Question: I have a simple Bootstrap grid, with a number of columns, and I'm trying to vertical align them to the bottom. The style looks like:
'''
.vcenter {
display: inline-block;
vertical-align: bottom;
float: none;
}
'''
and the html:
'''
<div class="container">
<div class="row">
<div class="col-lg-4 vcenter">
<h2>Aaaaaaaaaaaaa Bbbbbbbbbbbbbbb</h2>
</div>
<div class="col-lg-4 vcenter">
45.6 kg | 151.4 cm | +1.9 %
</div>
<div class="col-lg-4 vcenter">
<button class="btn-primary">cmd 1</button>
<button class="btn-default">cmd 2</button>
</div>
</div>
</div>
'''
Column 2 and 3 are aligned at the bottom properly, but column 1 not:

Demonstrated here: <URL>.
Any idea why column 1 is not aligned to the bottom?
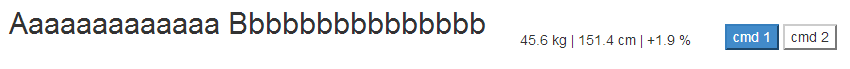
Answer: The 'h2' has per default a 'margin-bottom: 10px;' (at least in my Google Chrome). You either have to set this manually to '0px':
'''
h2 {
margin-bottom: 0;
}
'''
or do it for everything:
'''
.vcenter * {
margin-bottom: 0;
}
'''
I would prefer to use another tag instead of '<h2>', e.g. a '<span>', this way wou wouldn't have to overwrite the browser-stylesheet.